Aerial crown-view tile of a tropical tree (Barro Colorado Island, Panama), acquired 20240813:
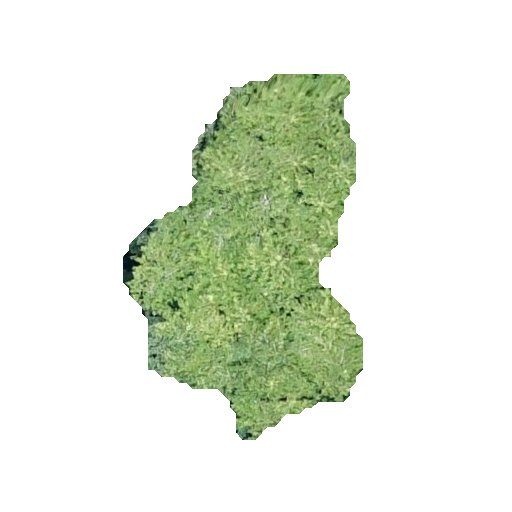
Species: Quararibea stenophylla
GBIF accepted scientific name: Quararibea stenophylla
Crown area: 86.884 m²